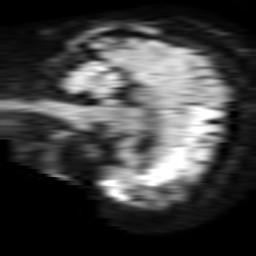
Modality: TRACE
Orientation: sagittal
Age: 34
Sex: female
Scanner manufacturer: philips
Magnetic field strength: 1.5 T
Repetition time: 3.409 s
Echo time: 0.06922 s